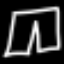
Label: pants